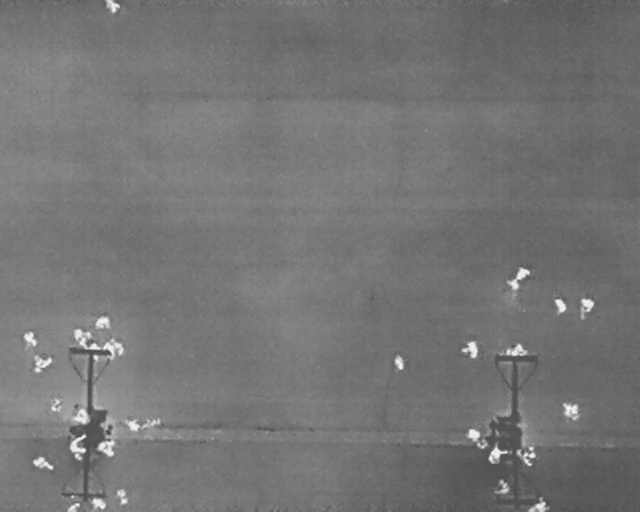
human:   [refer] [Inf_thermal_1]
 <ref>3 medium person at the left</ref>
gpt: <box>[[14, 61, 17, 64, 2], [3, 64, 6, 67, 2], [13, 67, 16, 69, 2]]</box>

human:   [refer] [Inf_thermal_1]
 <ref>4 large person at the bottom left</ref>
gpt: <box>[[5, 68, 7, 72, 2], [10, 78, 14, 82, 2], [15, 85, 17, 89, 2], [9, 85, 14, 89, 2]]</box>

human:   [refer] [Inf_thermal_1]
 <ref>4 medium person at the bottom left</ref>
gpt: <box>[[7, 78, 10, 80, 2], [19, 81, 21, 84, 23], [5, 87, 7, 92, 20], [14, 96, 16, 100, 2]]</box>

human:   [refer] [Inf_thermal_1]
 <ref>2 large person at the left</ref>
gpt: <box>[[10, 64, 14, 67, 2], [15, 66, 19, 70, 2]]</box>

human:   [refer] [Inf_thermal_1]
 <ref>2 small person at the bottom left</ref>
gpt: <box>[[17, 96, 20, 97, 156], [10, 97, 12, 100, 2]]</box>

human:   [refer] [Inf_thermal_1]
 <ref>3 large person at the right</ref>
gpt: <box>[[78, 52, 83, 55, 42], [89, 58, 93, 61, 2], [79, 66, 81, 70, 2]]</box>

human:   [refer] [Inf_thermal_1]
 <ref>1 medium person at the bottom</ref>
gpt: <box>[[61, 69, 63, 71, 162]]</box>

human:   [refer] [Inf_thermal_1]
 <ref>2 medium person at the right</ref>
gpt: <box>[[86, 58, 88, 60, 150], [71, 66, 74, 69, 2]]</box>

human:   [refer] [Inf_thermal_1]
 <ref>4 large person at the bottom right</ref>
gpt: <box>[[87, 78, 90, 81, 2], [76, 86, 79, 90, 2], [80, 86, 83, 91, 2], [82, 95, 85, 100, 2]]</box>

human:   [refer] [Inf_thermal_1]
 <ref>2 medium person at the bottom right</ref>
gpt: <box>[[73, 83, 75, 86, 2], [77, 93, 79, 96, 2]]</box>